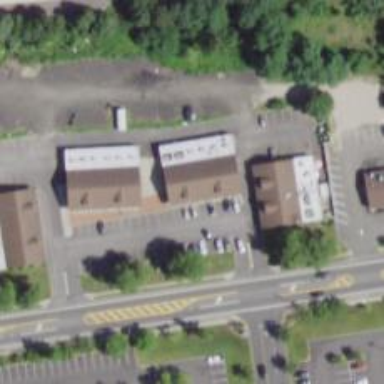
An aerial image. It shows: Veterinary facility.